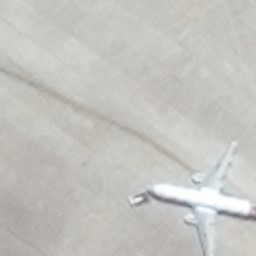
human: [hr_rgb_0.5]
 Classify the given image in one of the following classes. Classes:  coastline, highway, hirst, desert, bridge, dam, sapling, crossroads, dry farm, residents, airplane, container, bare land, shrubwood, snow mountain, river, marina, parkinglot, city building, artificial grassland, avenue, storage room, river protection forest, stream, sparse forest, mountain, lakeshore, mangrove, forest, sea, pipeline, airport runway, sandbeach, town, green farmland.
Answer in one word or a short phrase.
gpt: airplane